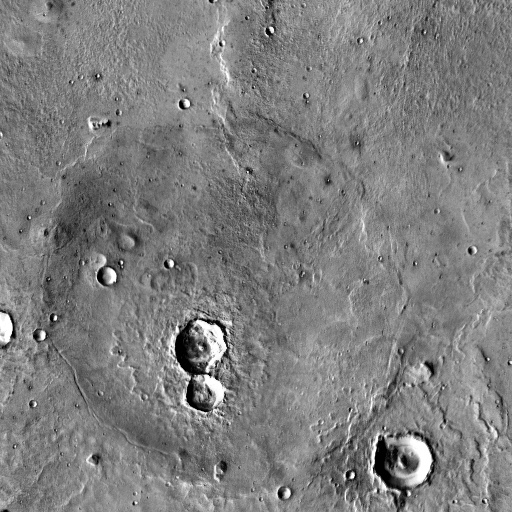
Crater classes present: Background, Other, Layered, Buried, Secondary